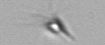
Label: Calciopappus